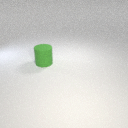
large green rubber cylinder